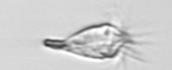
Label: Paratontonia_gracillima